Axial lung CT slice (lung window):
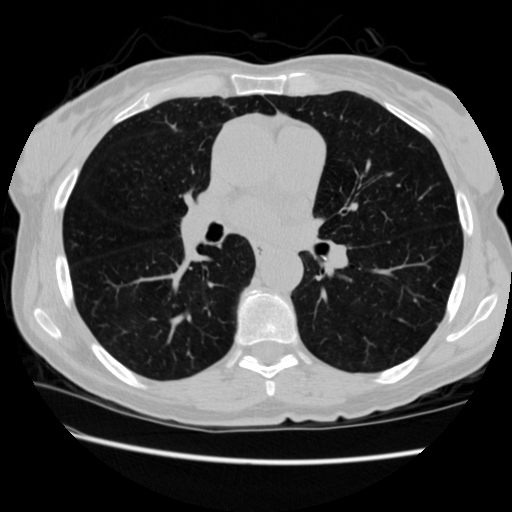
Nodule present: no